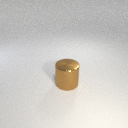
large brown metal cylinder